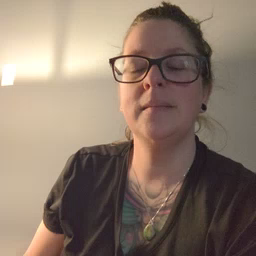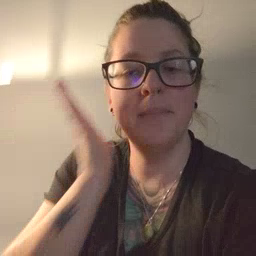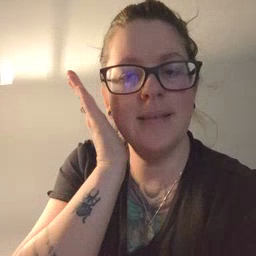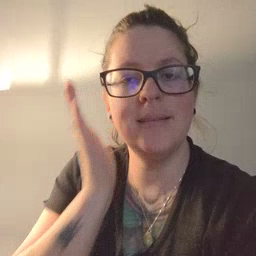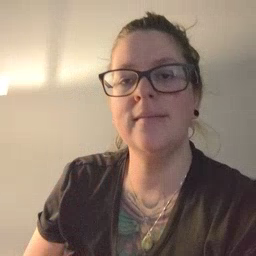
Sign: bed